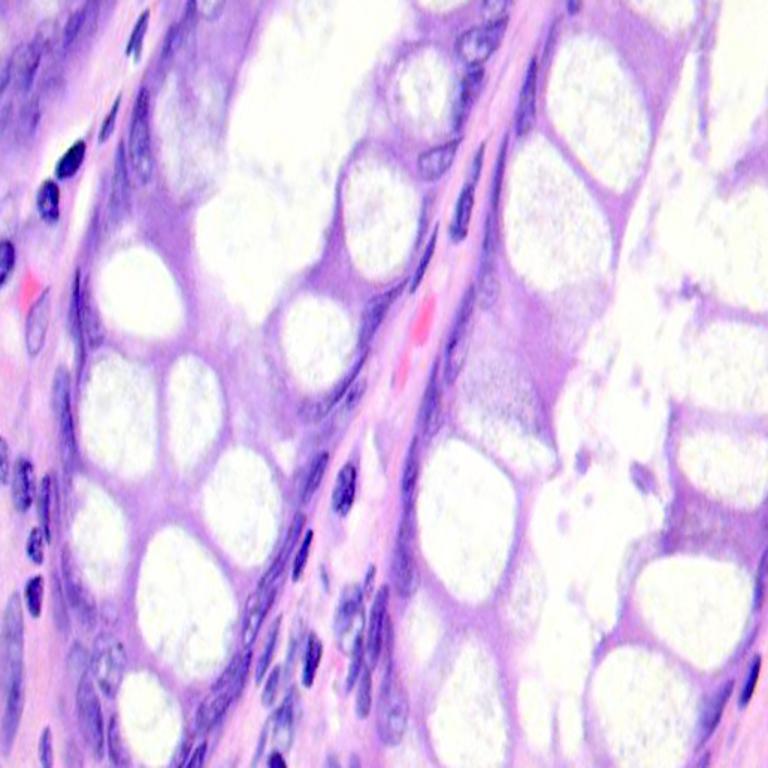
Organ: colon
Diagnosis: benign